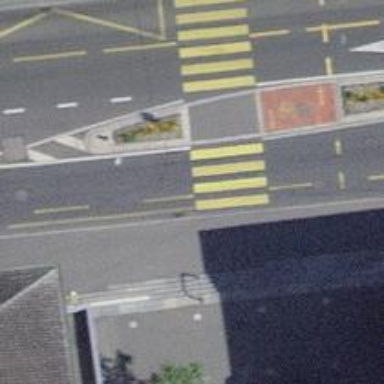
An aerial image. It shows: Kerb barrier.